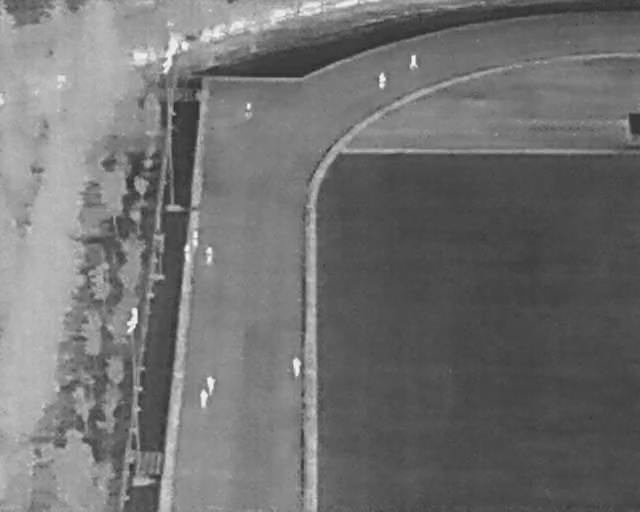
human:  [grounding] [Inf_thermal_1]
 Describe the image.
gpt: In the satellite image, there is  <ref>2 medium person </ref> <box>[[37, 20, 40, 22, 2], [63, 11, 65, 12, 2]]</box> located at top,  <ref>1 medium person </ref> <box>[[31, 49, 34, 50, 2]]</box> located at center,  <ref>1 small person </ref> <box>[[29, 45, 31, 47, 2]]</box> located at center,  <ref>1 medium person </ref> <box>[[27, 48, 30, 50, 2]]</box> located at left,  <ref>3 medium person </ref> <box>[[44, 70, 48, 72, 2], [31, 74, 34, 76, 2], [30, 76, 33, 78, 2]]</box> located at bottom,  <ref>1 small person </ref> <box>[[58, 14, 61, 16, 2]]</box> located at top.